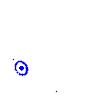
Particle: kaon